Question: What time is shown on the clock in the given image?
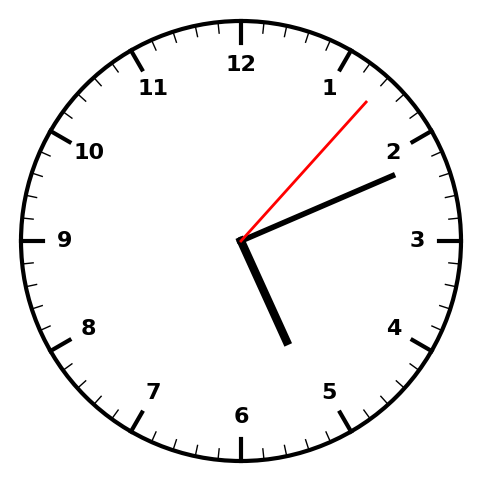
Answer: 05:11:07